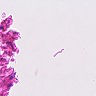
Metastatic tissue present: no